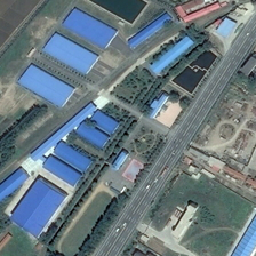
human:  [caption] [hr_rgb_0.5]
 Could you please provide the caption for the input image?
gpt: some blue workshops are next to a road with some trees decorated .

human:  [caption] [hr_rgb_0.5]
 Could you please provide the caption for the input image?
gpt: Some workshops can be seen on a blue roof lined with wood rows and straight wide roads.

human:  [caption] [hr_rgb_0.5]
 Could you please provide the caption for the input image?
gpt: There is a factory building of blue roof along the road by car.

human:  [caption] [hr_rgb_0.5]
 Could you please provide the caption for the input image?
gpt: Along the road there are factories with blue roofs and cars.

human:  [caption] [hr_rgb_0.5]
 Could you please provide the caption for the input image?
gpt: You can see several workshops, blue roofs and rows of trees and a straight wide road.